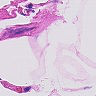
Metastatic tissue present: no